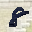
Label: 8